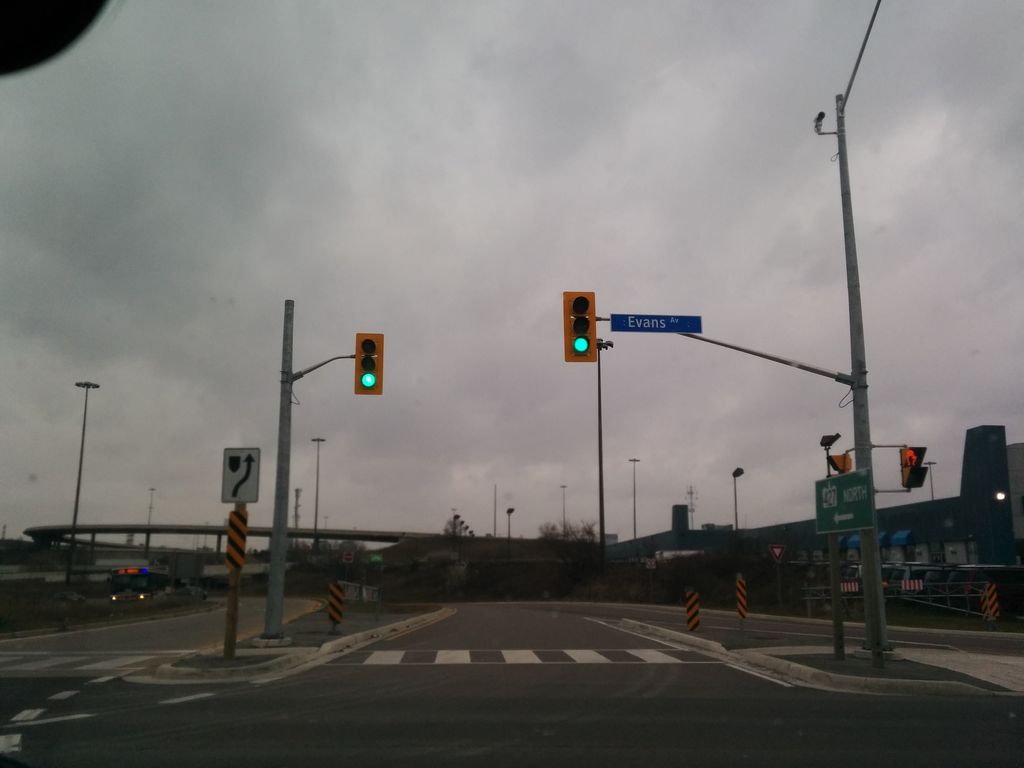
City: toronto